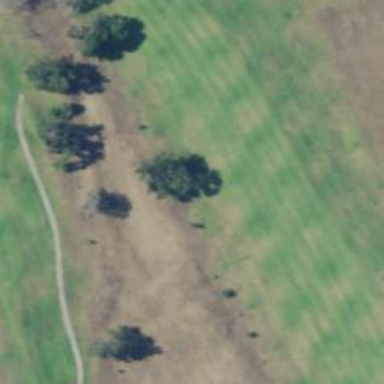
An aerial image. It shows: Golf fairway surrounded by grass.